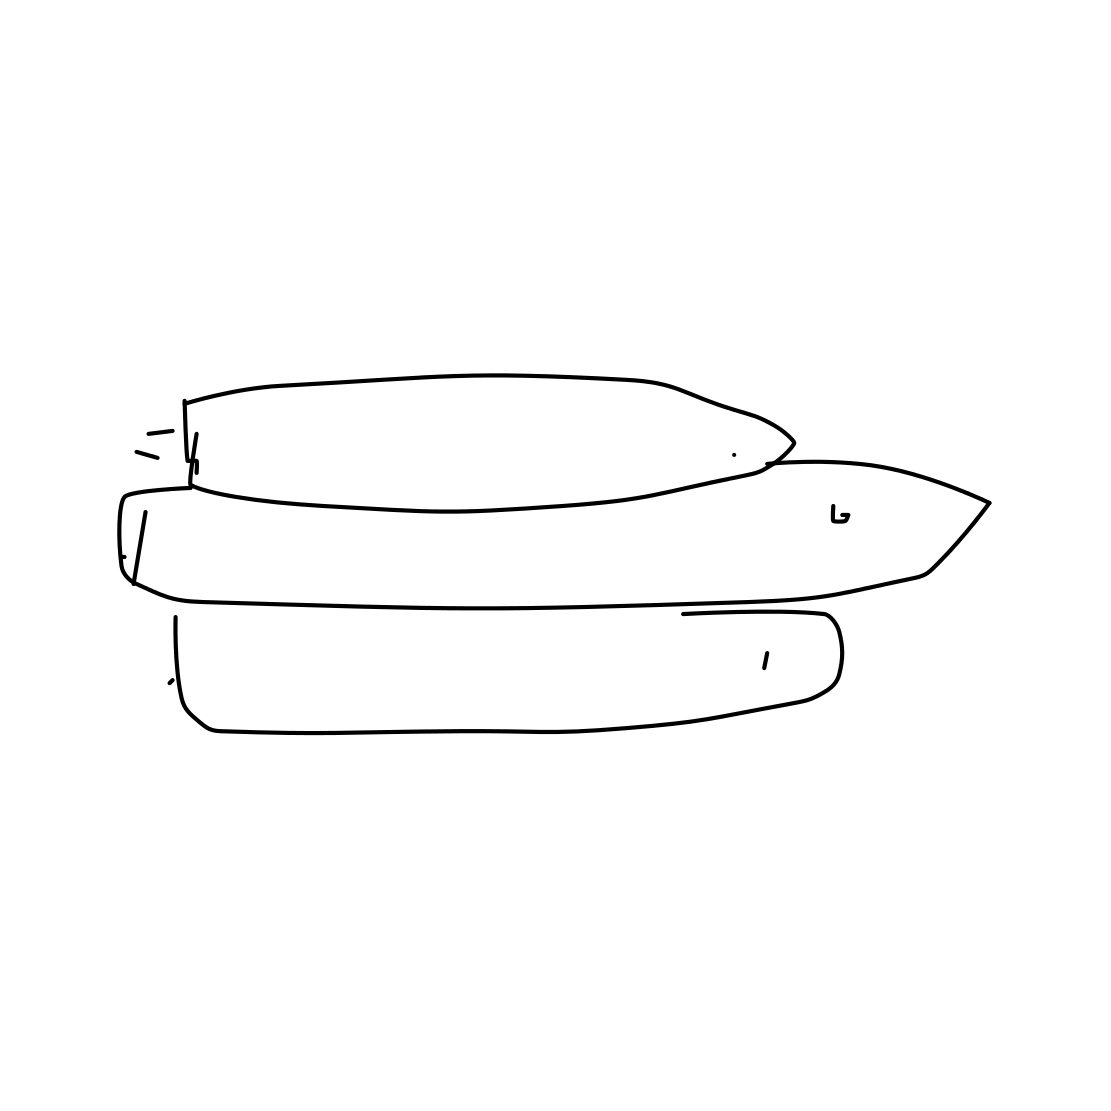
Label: space shuttle